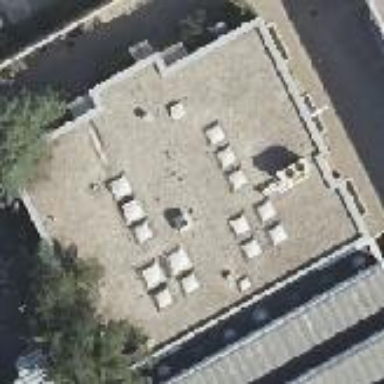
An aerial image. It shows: Building with flat roof.